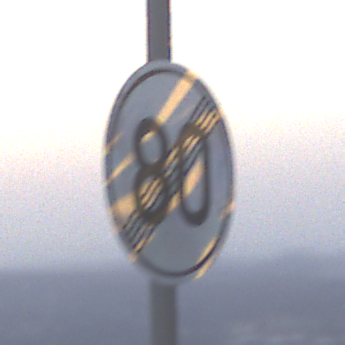
Verkehrszeichen: EndeGeschwindigkeit80
Umgebung: Outdoor, Suburban
Tageszeit: SunriseSunset
Wetter: Clear
Licht: Natural
Jahreszeit: NotSpecified
Kontrast: LowContrast